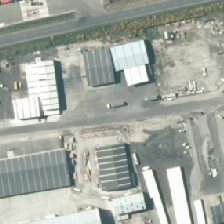
Land cover: urban_build_up